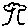
Label: tree